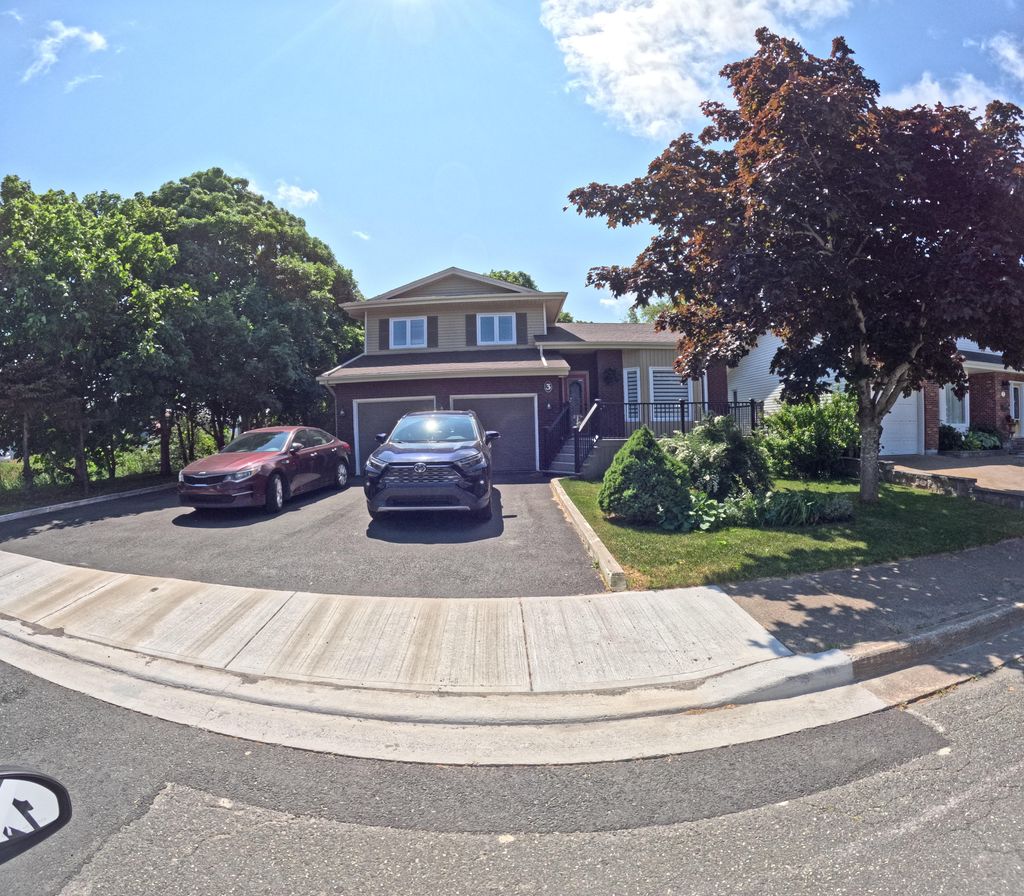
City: st_johns